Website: ulta-beauty
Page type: account-selection
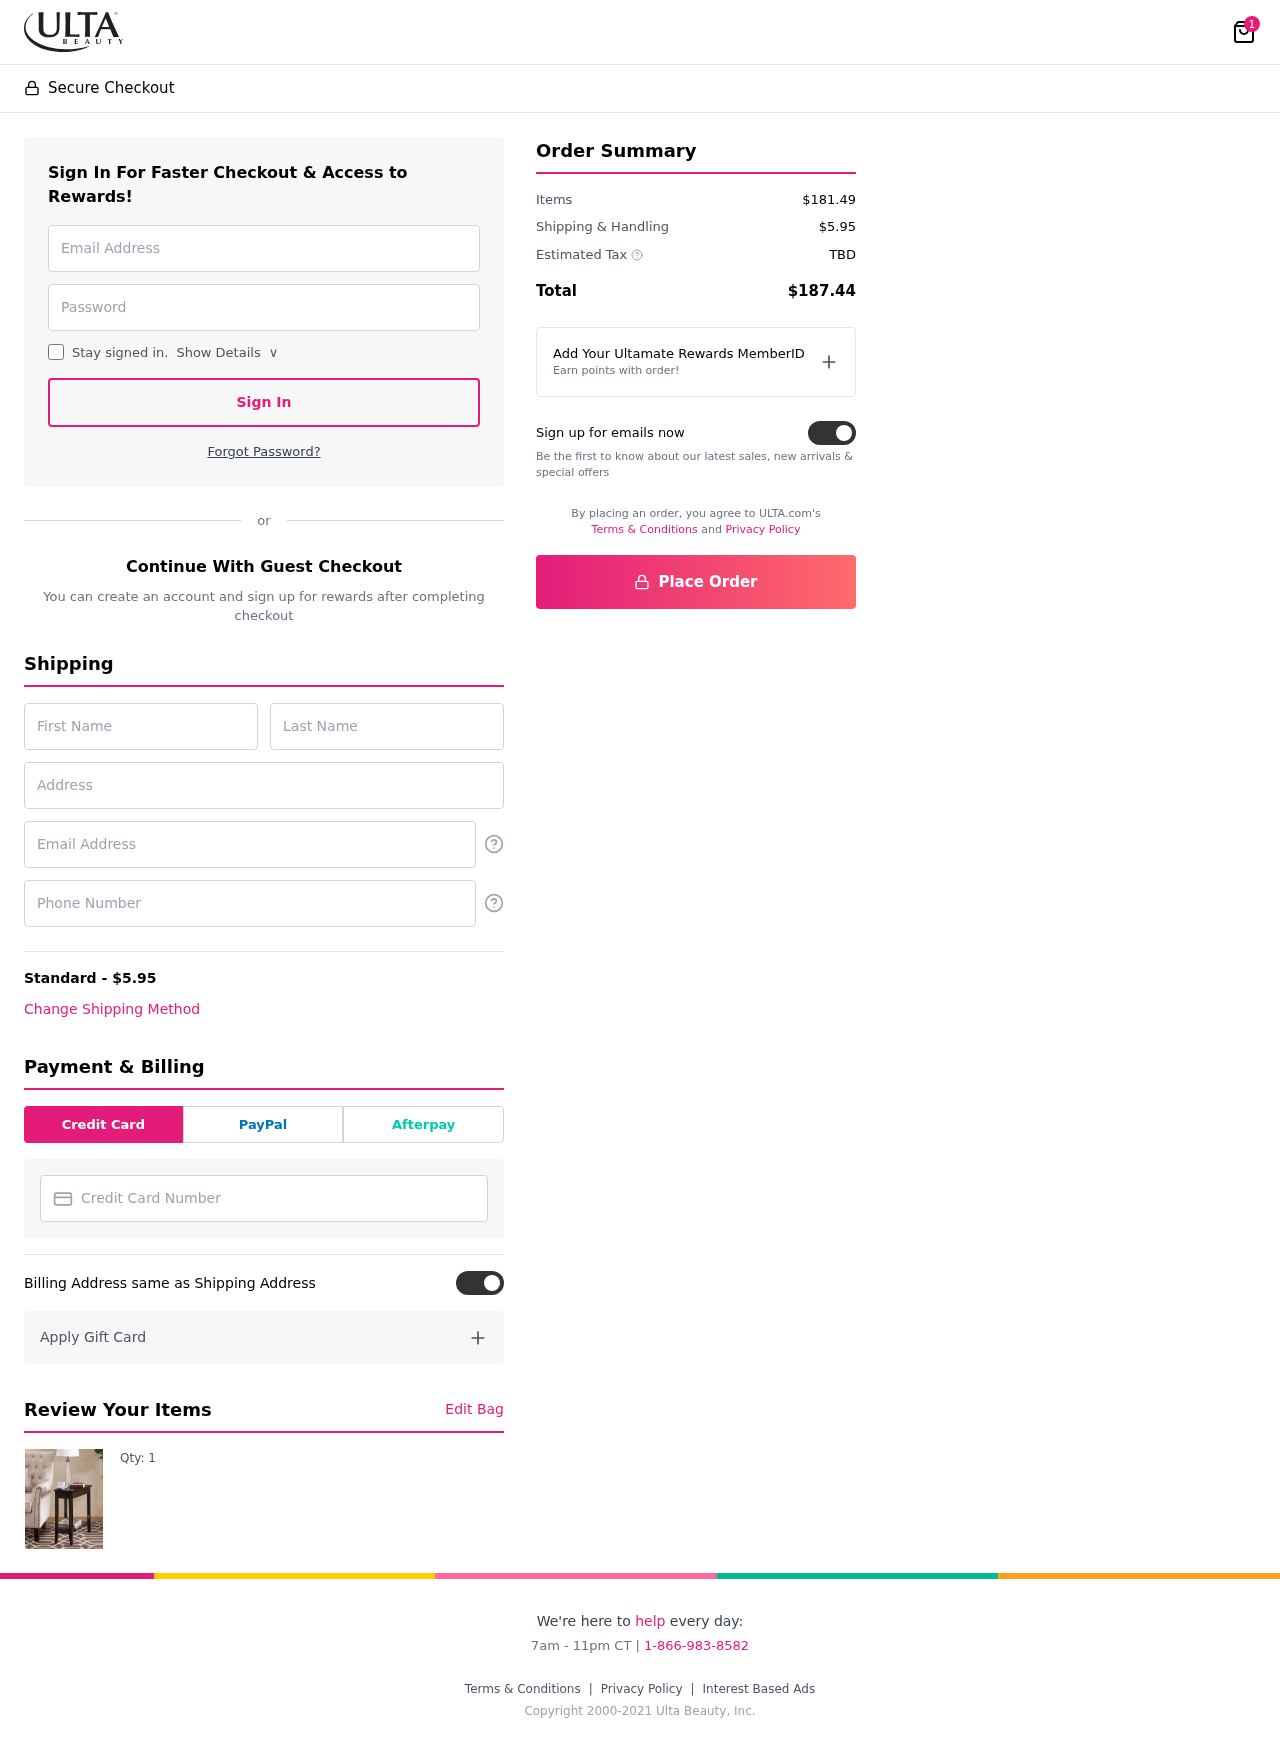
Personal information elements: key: PII_CARD_NUMBER
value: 6011 9718 1485 4366
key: PII_EMAIL
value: mjohnson@yahoo.com
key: PII_EMAIL2
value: mjohnson@yahoo.com
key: PII_FIRSTNAME
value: Matthew
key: PII_LASTNAME
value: Johnson
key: PII_PHONE
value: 4334700951
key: PII_STREET
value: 93604 Washington Mountain
Product elements: key: PRODUCT1_QUANTITY
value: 1
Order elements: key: ORDER_NUM_ITEMS
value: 1
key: ORDER_SHIPPING_COST
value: $5.95
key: ORDER_SUBTOTAL
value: $181.49
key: ORDER_TAX
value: TBD
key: ORDER_TOTAL
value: $187.44